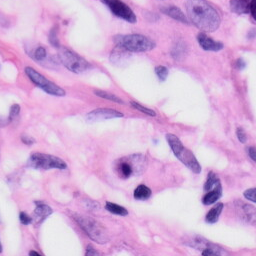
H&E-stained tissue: Skin